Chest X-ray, AP view. Patient: 54 years old, sex M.
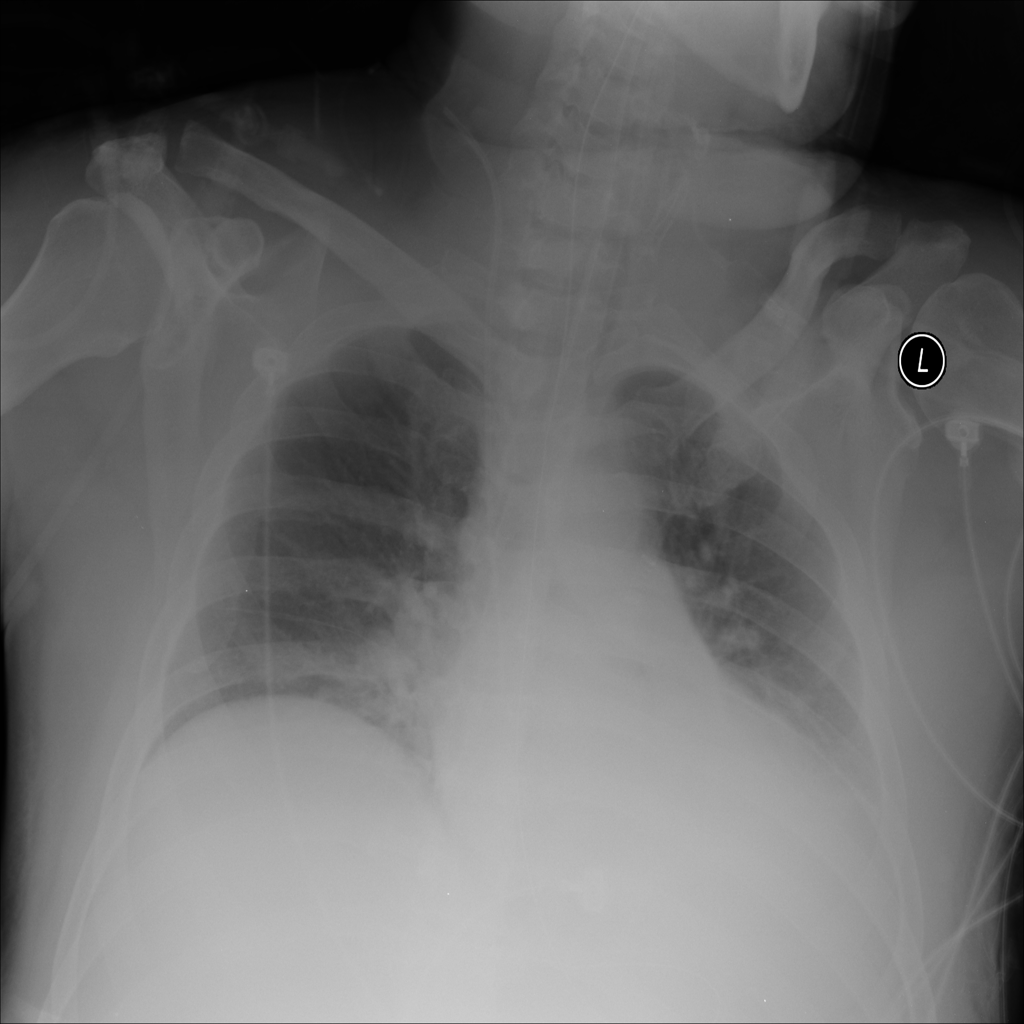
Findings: Atelectasis, Effusion